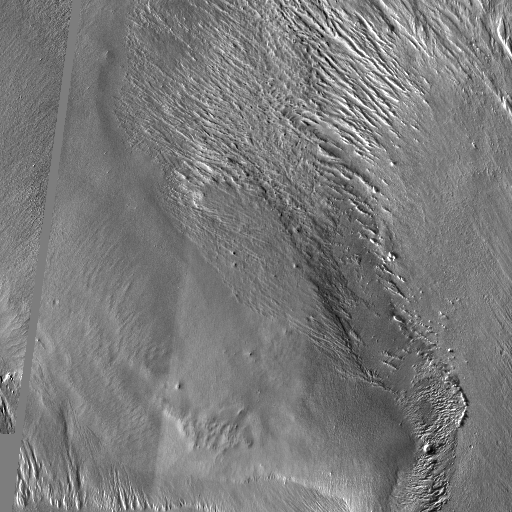
Crater classes present: Background, Other